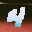
Label: 4